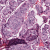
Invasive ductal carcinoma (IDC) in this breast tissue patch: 1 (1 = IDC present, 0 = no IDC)